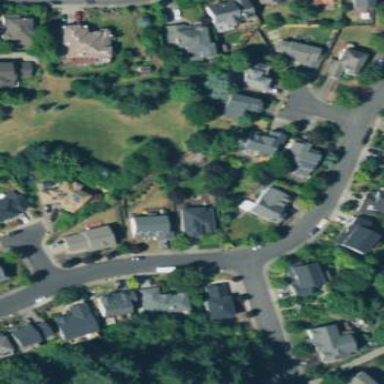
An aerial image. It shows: This residential area consists of single-family homes.